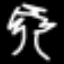
Label: palm tree